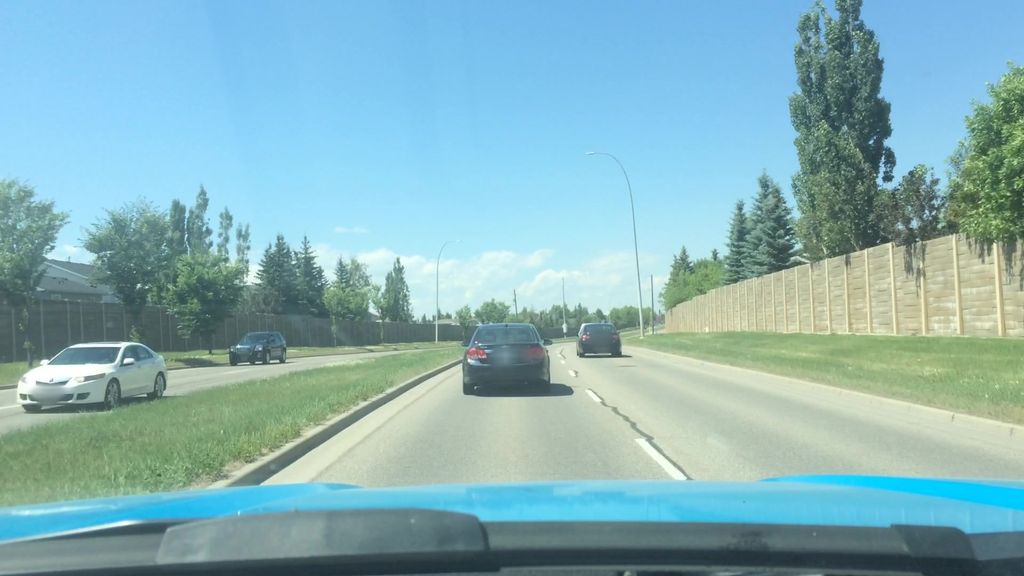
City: calgary